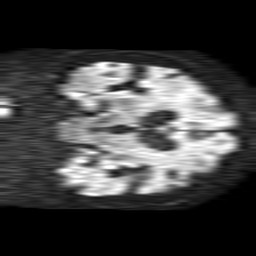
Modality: TRACE
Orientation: coronal
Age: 83
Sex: female
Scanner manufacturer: philips
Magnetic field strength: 1.5 T
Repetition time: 4.6 s
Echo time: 0.08517 s